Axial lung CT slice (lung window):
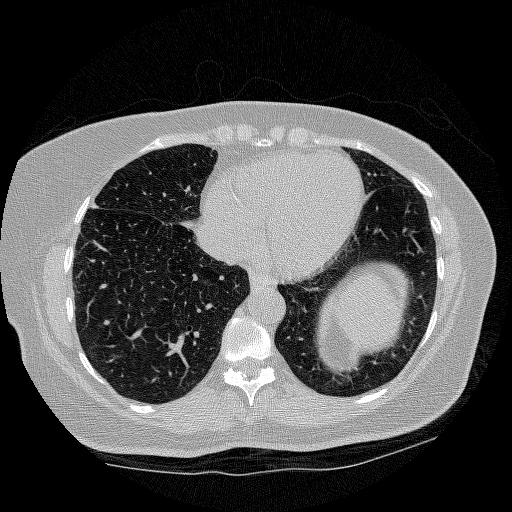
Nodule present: no